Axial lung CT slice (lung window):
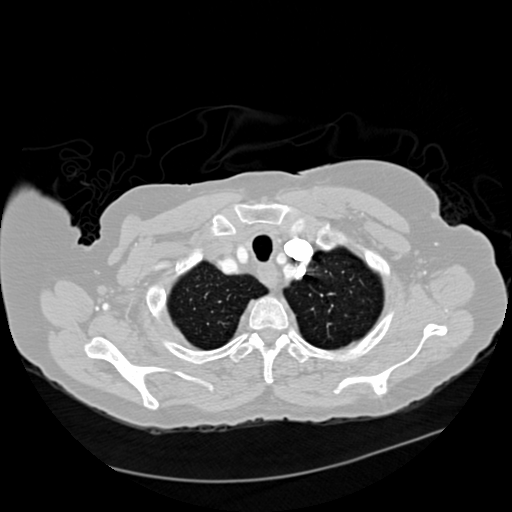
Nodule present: no